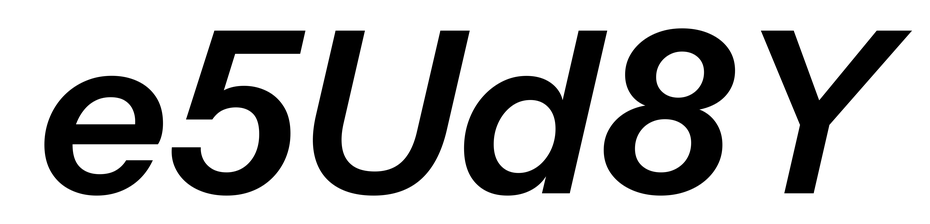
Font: InstrumentSans-Italic_SemiBold_Italic